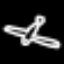
Label: airplane